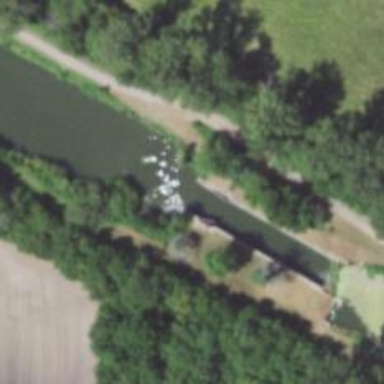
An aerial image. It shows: Canal.